Question: This old title describes the visible issue, but the new title describes the root cause issue a little better. I'm still not sure why the ASHX isn't getting called, so I'm still looking for an answer. I have a workaround for now by hard coding the API descriptor (Ext.app.REMOTING_API variable). I got that JSON object (Ext.app.REMOTING_API variable) from the DirectProxy "provider" returned variable, from the original code running .NET 3.5. I just used an online JavaScript beautifier to make it look beautiful (so you can read it, instead of being on a single line).
Old Title: 'ExtJS 3 Ext.Direct proxy error: Uncaught TypeError: Cannot read property 'events' of undefined'
I just upgraded the extdirect4dotnet project from .NET 3.5 to .NET 4.0. That project and a sample project can be found here <URL>. I also fixed the way DLL references were being made in both projects. I then replaced all occurances of "3.5" to "4.0" in the Web.Config.
Unfortunately, this project uses ExtJs 3.0.0, not ExtJs 4.2.* which is the framework version I'm implementing the Ext.Direct proxy for with this .NET server-side stack (extdirect4dotnet) with. So it still uses some old syntax. Below I'm trying to figure out how to fix a particular error after the .NET upgrade. It's still using ExtJs 3.0.0. See "see this line" in the "addProvider" function to see the line it's failing on. When I debug this from JavaScript, "provider" is undefined. I guess it doesn't know how to get provider 'Ext.app.REMOTING_API' after I upgraded this to .NET 4.0.
'''
Uncaught TypeError: Cannot read property 'events' of undefined
'''
'''
/*!
* Ext JS Library 3.0.0
* Copyright(c) 2006-2009 Ext JS, LLC
* licensing@extjs.com
* http://www.extjs.com/license
*/
'''
...
'''
* </code></pre>
* @param {Object/Array} provider Accepts either an Array of Provider descriptions (an instance
* or config object for a Provider) or any number of Provider descriptions as arguments. Each
* Provider description instructs Ext.Direct how to create client-side stub methods.
*/
addProvider : function(provider){
var a = arguments;
if(a.length > 1){
for(var i = 0, len = a.length; i < len; i++){
this.addProvider(a[i]);
}
return;
}
// if provider has not already been instantiated
if(!provider.events){ // <========================= see this line
provider = new Ext.Direct.PROVIDERS<URL>;
}
provider.id = provider.id || Ext.id();
this.providers[provider.id] = provider;
provider.on('data', this.onProviderData, this);
provider.on('exception', this.onProviderException, this);
if(!provider.isConnected()){
provider.connect();
}
return provider;
},
'''
'''
Ext.Direct.addProvider(Ext.app.REMOTING_API);
'''
(open in new window to see a larger image)

As a workaround, I've done the following to my js file and hard coded the provider (Ext.app.REMOTING_API variable). This is essentially a JSON object which is my API Descriptor. I captured the variable "provider" from the inherited ASHX code below when the sample project was configured with .NET 3.5. For some strange reason, my Generic Handler in ASP.NET is not getting called. The class the Generic Handler is inheriting from seems like normal .NET 4.0 Generic Handler (ASHX) code to me. I've pasted the HTML, ASHX and inherited ASHX below.
'''
Ext.onReady(function () {
Ext.app.REMOTING_API = {
"type": "remoting",
"id": "1",
"url": "../directRouter.ashx",
"actions": {
"CallTypes": [{
"name": "Echo",
"len": 1,
"formHandler": false
}, {
"name": "GetTime",
"len": 0,
"formHandler": false
}, {
"name": "UploadHttpRequestParam",
"len": 1,
"formHandler": true
}, {
"name": "UploadNamedParameter",
"len": 1,
"formHandler": true
}, {
"name": "SaveMethod",
"len": 3,
"formHandler": false
}, {
"name": "SaveMethod_Form",
"len": 1,
"formHandler": true
}, {
"name": "DateSample",
"len": 2,
"formHandler": false
}],
"TreeAction": [{
"name": "getChildNodes",
"len": 2,
"formHandler": false
}],
"CRUDSampleMethods": [{
"name": "create",
"len": 1,
"formHandler": false
}, {
"name": "read",
"len": 1,
"formHandler": false
}, {
"name": "update",
"len": 2,
"formHandler": false
}, {
"name": "destroy",
"len": 1,
"formHandler": false
}, {
"name": "reset",
"len": 0,
"formHandler": false
}]
}
};
Ext.Direct.addProvider(Ext.app.REMOTING_API);
//Ext.Direct.addProvider();
var Employee = Ext.data.Record.create([
{ name: 'firstname' }, // map the Record's "firstname" field to the row object's key of the same name
{name: 'job', mapping: 'occupation'} // map the Record's "job" field to the row object's "occupation" key
]);
var reader = new Ext.data.JsonReader({
totalProperty: 'results',
successProperty: 'success',
idProperty: 'id',
root: 'data'
}, [
{ name: 'id' },
{ name: 'email', allowBlank: false },
{ name: 'first', allowBlank: false },
{ name: 'last', allowBlank: false }
]
);
var writer = new Ext.data.JsonWriter({
returnJson: false,
writeAllFields: true
});
var store = new Ext.data.DirectStore({
api: {
read: CRUDSampleMethods.read,
create: CRUDSampleMethods.create,
update: CRUDSampleMethods.update,
destroy: CRUDSampleMethods.destroy
},
reader: reader,
baseParams: { dummy: 'blubb' },
writer: writer, // <-- plug a DataWriter into the store just as you would a Reader
paramsAsHash: true,
batchSave: false,
batch: false,
prettyUrls: false,
remoteSort: true,
listeners: {
load: function (result) {
},
loadexception: function () {
},
scope: this
}
});
//
var myPageSize = 10;
var userColumns = [
{ header: "ID", width: 40, sortable: true, dataIndex: 'id' },
{ header: "Email", width: 100, sortable: true, dataIndex: 'email', editor: new Ext.form.TextField({}) },
{ header: "First", width: 50, sortable: true, dataIndex: 'first', editor: new Ext.form.TextField({}) },
{ header: "Last", width: 50, sortable: true, dataIndex: 'last', editor: new Ext.form.TextField({}) }
];
Ext.onReady(function () {
Ext.QuickTips.init();
var userForm = new App.user.Form({
renderTo: 'user-form',
listeners: {
create: function (fpanel, data) { // <-- custom "create" event defined in App.user.Form class
var rec = new userGrid.store.recordType(data);
userGrid.store.insert(0, rec);
}
}
});
// create user.Grid instance (@see UserGrid.js)
var userGrid = new App.user.Grid({
renderTo: 'user-grid',
store: store,
columns: userColumns,
bbar: new Ext.PagingToolbar({
store: store, // grid and PagingToolbar using same store
displayInfo: true,
pageSize: myPageSize,
prependButtons: true,
items: [
'text 1'
]
}),
listeners: {
rowclick: function (g, index, ev) {
var rec = g.store.getAt(index);
userForm.loadRecord(rec);
},
destroy: function () {
userForm.getForm().reset();
}
}
});
setTimeout(function () {
Ext.get('loading').remove();
Ext.fly('loading-mask').fadeOut({
remove: true
});
store.load({ params: {
start: 0, // specify params for the first page load if using paging
limit: myPageSize,
foo: 'bar'
}
});
}, 250);
});
}); // onready
'''
...
'''
<link rel="stylesheet" type="text/css" href="../ext/resources/css/ext-all.css" />
<script type="text/javascript" src="../ext/ext-base-debug.js"></script>
<script type="text/javascript" src="../ext/ext-all-debug.js"></script>
<!-- directProxy.rfc was registred in the web.config -->
<script type="text/javascript" src="../directProxy.ashx"></script>
'''
...
using System;
'''
using System.Collections;
using System.Data;
using System.Linq;
using System.Web;
using System.Web.Services;
using System.Web.Services.Protocols;
using System.Xml.Linq;
using ExtDirect4DotNet;
namespace WebApplication1
{
/// <summary>
/// Zusammenfassungsbeschreibung fur $codebehindclassname$
/// </summary>
[WebService(Namespace = "http://tempuri.org/")]
[WebServiceBinding(ConformsTo = WsiProfiles.BasicProfile1_1)]
public class directProxy : DirectProxy
{
public directProxy()
{
DirectProxy.routerUrl = "../directRouter.ashx";
}
}
}
'''
'''
using System;
using System.Collections.Generic;
using System.Linq;
using System.Text;
using System.Web;
using System.Configuration;
using System.Web.Configuration;
using ExtDirect4DotNet;
using ExtDirect4DotNet.helper;
namespace ExtDirect4DotNet
{
/// <summary>
/// Represents the Proxy For Ext.Direct Comunication.
/// Tha ProccessRequest Methode scanns all the available Assembly for Classes and Methods with the
/// Direct Attribute.
/// </summary>
public class DirectProxy : IHttpHandler
{
private static string url = "";
public static string routerUrl {
get { return url; }
set { url = value; }
}
public static DirectProvider getDirectProviderCache(string apiNameSpace)
{
string routerUrl = (DirectProxy.routerUrl == "") ? ConfigurationCache.getRouterUrl() : DirectProxy.routerUrl;
// set default namspace for the remoting API
string apiNamespace = (apiNameSpace == null || apiNameSpace == "") ? "Ext.app.REMOTING_API" : apiNameSpace;
DirectProviderCache cache = DirectProviderCache.GetInstance();
DirectProvider provider;
//After being configured, the provider should be cached.
if (!cache.ContainsKey(apiNamespace + "/" + routerUrl))
{
provider = new DirectProvider(apiNamespace, routerUrl);
provider.Configure(AppDomain.CurrentDomain.GetAssemblies());
if (!cache.ContainsKey(apiNamespace + "/" + routerUrl))
cache.Add(apiNamespace + "/" + routerUrl, provider);
}
else
{
provider = cache[apiNamespace + "/" + routerUrl];
}
return provider;
}
public void ProcessRequest(HttpContext context)
{
// set default namspace for the remoting API
string apiNamespace = "Ext.app.REMOTING_API";
if (context.Request.Form["ns"] != null)
{
// if there is an namespace parameter, use it...
apiNamespace = context.Request.Form["ns"].ToString();
}
DirectProvider provider = getDirectProviderCache(apiNamespace);
context.Response.Write(provider.ToString());
/*
old code..
// set the Response typ to javascript since the responce gets Parsed into an Script Tag
context.Response.ContentType = "text/JavaScript";
string rem = "{";
rem += "url: ""+routerUrl+"",";
rem += "type:"remoting",";
//string json = DirectProxyGenerator.generateDirectApi();
//rem += json;
rem += "};";
rem = apiNamespace + ".REMOTING_API =" + rem;
rem = "(function(){" + rem + "})();";
context.Response.Write(rem);
*/
}
public bool IsReusable
{
get { return false; }
}
}
}
'''
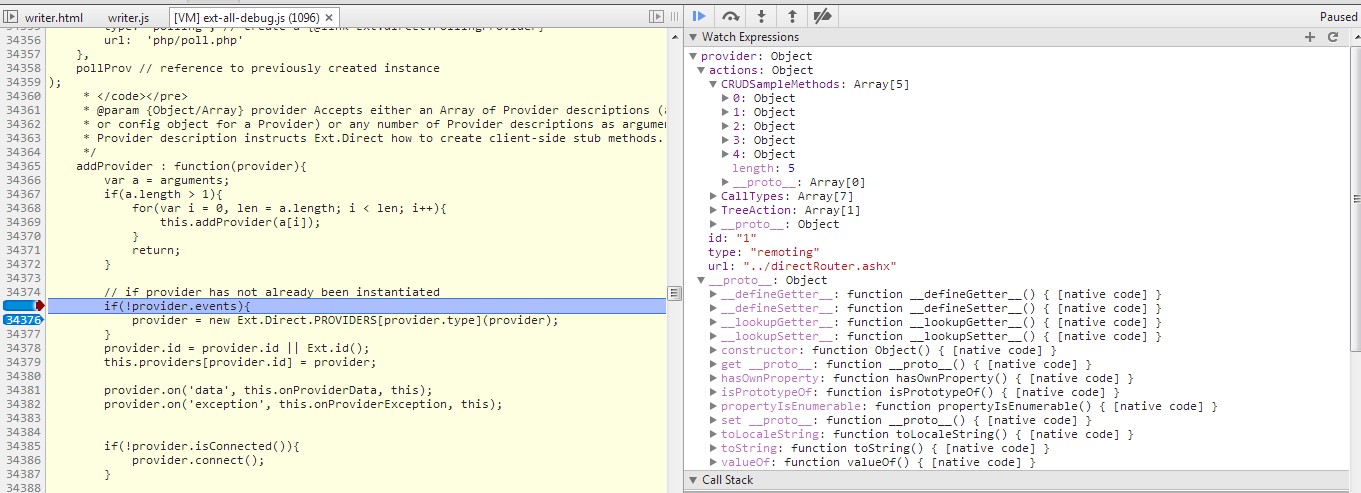
Answer: Solved it finally for both IIS 6 and IIS 7, after reproducing the issue in IIS 7!!
The HTTP Handlers work on IIS 6 with .NET 3.5 and .NET 4.0. However, when you upgrade the framework to .NET 4.0, the HTTP Handlers break on IIS 7. In order to fix, you must do 4 things.
1.) change application pool .NET version from v2.0 to v4.0
2.) change application pool from Integrated to Classic
3.) change application pool from 64 bit to 32 bit
4.) replace the XML tag in the Web.Config. If you don't and you replace the "3.5.0.0" version for these lines with "4.0.0.0", it can corrupt IIS and throw this error.
<URL>
(notice the lowercase versus uppercase letters in the "PublicKeyToken" attribute value)
'''
<!--<configSections>
<sectionGroup name="system.web.extensions" type="System.Web.Configuration.SystemWebExtensionsSectionGroup, System.Web.Extensions, Version=3.5.0.0, Culture=neutral, PublicKeyToken=31BF3856AD364E35">
<sectionGroup name="scripting" type="System.Web.Configuration.ScriptingSectionGroup, System.Web.Extensions, Version=3.5.0.0, Culture=neutral, PublicKeyToken=31BF3856AD364E35">
<section name="scriptResourceHandler" type="System.Web.Configuration.ScriptingScriptResourceHandlerSection, System.Web.Extensions, Version=3.5.0.0, Culture=neutral, PublicKeyToken=31BF3856AD364E35" requirePermission="false" allowDefinition="MachineToApplication"/>
<sectionGroup name="webServices" type="System.Web.Configuration.ScriptingWebServicesSectionGroup, System.Web.Extensions, Version=3.5.0.0, Culture=neutral, PublicKeyToken=31BF3856AD364E35">
<section name="jsonSerialization" type="System.Web.Configuration.ScriptingJsonSerializationSection, System.Web.Extensions, Version=3.5.0.0, Culture=neutral, PublicKeyToken=31BF3856AD364E35" requirePermission="false" allowDefinition="Everywhere"/>
<section name="profileService" type="System.Web.Configuration.ScriptingProfileServiceSection, System.Web.Extensions, Version=3.5.0.0, Culture=neutral, PublicKeyToken=31BF3856AD364E35" requirePermission="false" allowDefinition="MachineToApplication"/>
<section name="authenticationService" type="System.Web.Configuration.ScriptingAuthenticationServiceSection, System.Web.Extensions, Version=3.5.0.0, Culture=neutral, PublicKeyToken=31BF3856AD364E35" requirePermission="false" allowDefinition="MachineToApplication"/>
<section name="roleService" type="System.Web.Configuration.ScriptingRoleServiceSection, System.Web.Extensions, Version=3.5.0.0, Culture=neutral, PublicKeyToken=31BF3856AD364E35" requirePermission="false" allowDefinition="MachineToApplication"/>
</sectionGroup>
</sectionGroup>
</sectionGroup>
</configSections>-->
'''
'''
<configSections>
<sectionGroup name="system.web.extensions" type="System.Web.Configuration.SystemWebExtensionsSectionGroup, System.Web.Extensions, Version=4.0.0.0, Culture=neutral, PublicKeyToken=31bf3856ad364e35">
<sectionGroup name="scripting" type="System.Web.Configuration.ScriptingSectionGroup, System.Web.Extensions, Version=4.0.0.0, Culture=neutral, PublicKeyToken=31bf3856ad364e35">
<section name="scriptResourceHandler" type="System.Web.Configuration.ScriptingScriptResourceHandlerSection, System.Web.Extensions, Version=4.0.0.0, Culture=neutral, PublicKeyToken=31bf3856ad364e35" requirePermission="false" allowDefinition="MachineToApplication"/>
<sectionGroup name="webServices" type="System.Web.Configuration.ScriptingWebServicesSectionGroup, System.Web.Extensions, Version=4.0.0.0, Culture=neutral, PublicKeyToken=31bf3856ad364e35">
<section name="jsonSerialization" type="System.Web.Configuration.ScriptingJsonSerializationSection, System.Web.Extensions, Version=4.0.0.0, Culture=neutral, PublicKeyToken=31bf3856ad364e35" requirePermission="false" allowDefinition="Everywhere"/>
<section name="profileService" type="System.Web.Configuration.ScriptingProfileServiceSection, System.Web.Extensions, Version=4.0.0.0, Culture=neutral, PublicKeyToken=31bf3856ad364e35" requirePermission="false" allowDefinition="MachineToApplication"/>
<section name="authenticationService" type="System.Web.Configuration.ScriptingAuthenticationServiceSection, System.Web.Extensions, Version=4.0.0.0, Culture=neutral, PublicKeyToken=31bf3856ad364e35" requirePermission="false" allowDefinition="MachineToApplication"/>
<section name="roleService" type="System.Web.Configuration.ScriptingRoleServiceSection, System.Web.Extensions, Version=4.0.0.0, Culture=neutral, PublicKeyToken=31bf3856ad364e35" requirePermission="false" allowDefinition="MachineToApplication"/>
</sectionGroup>
</sectionGroup>
</sectionGroup>
</configSections>
'''
<URL>
<URL>